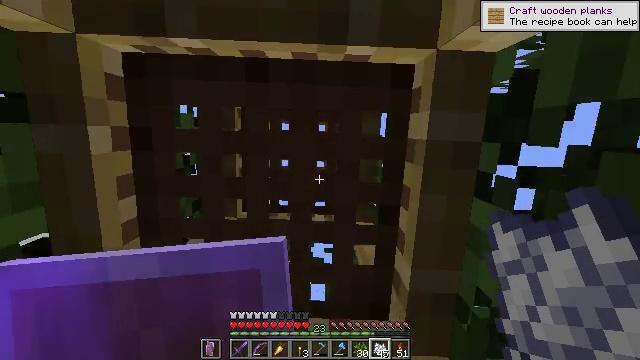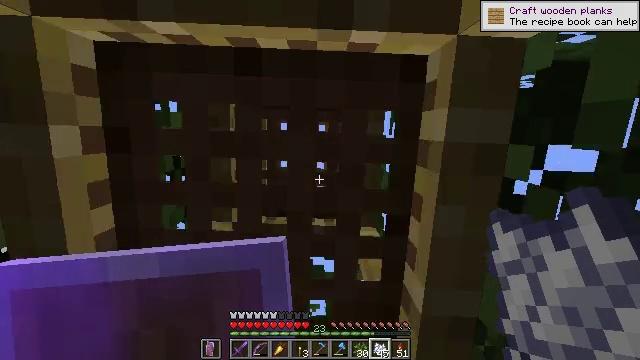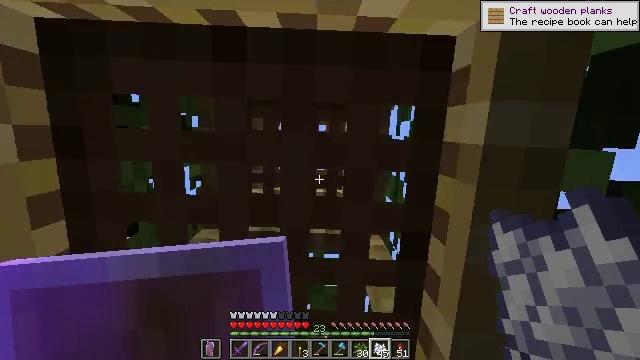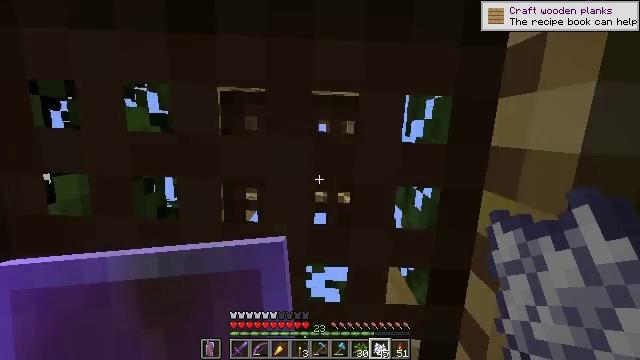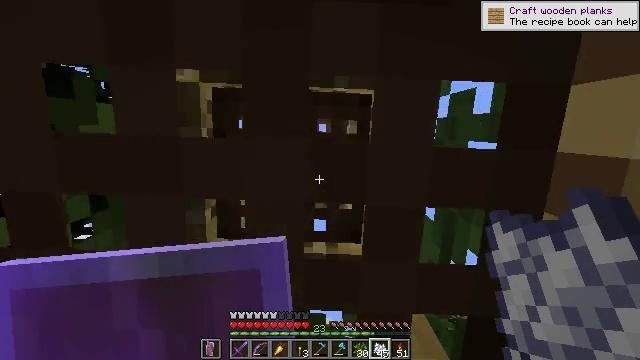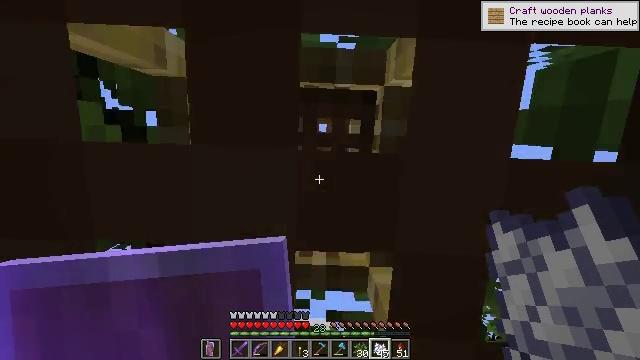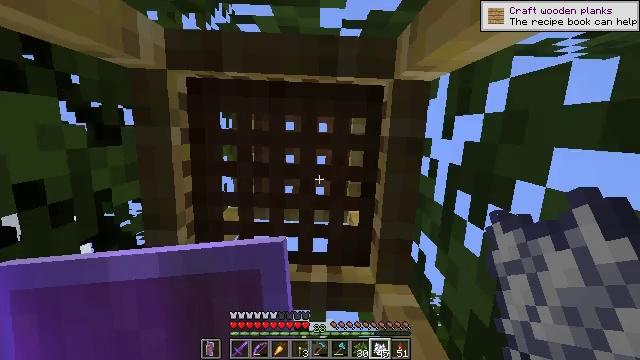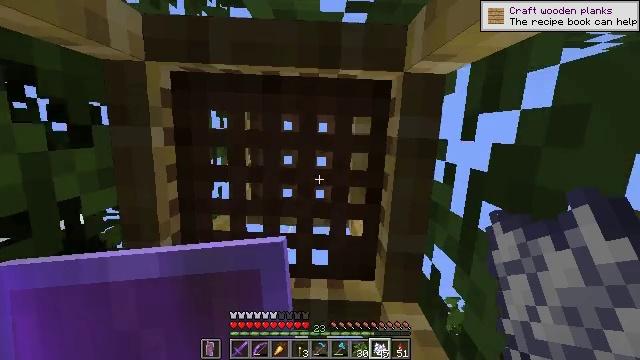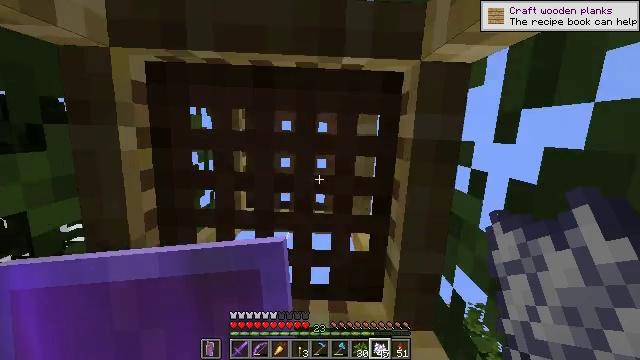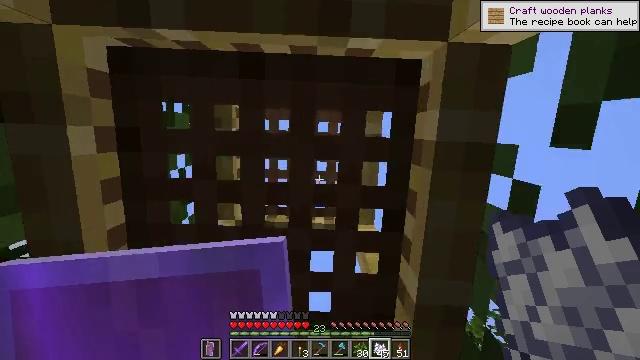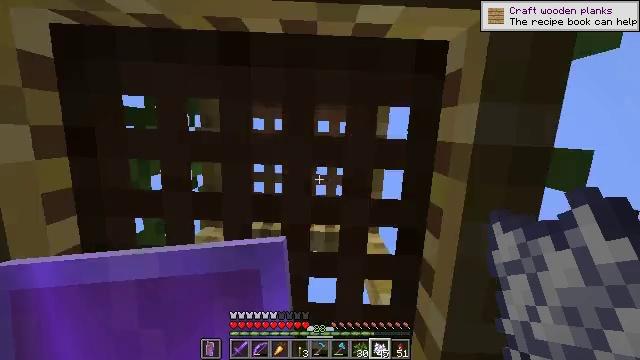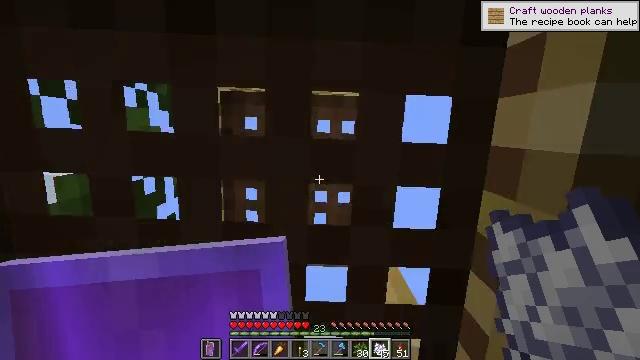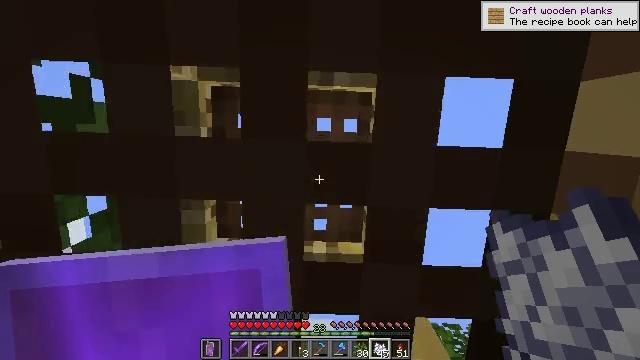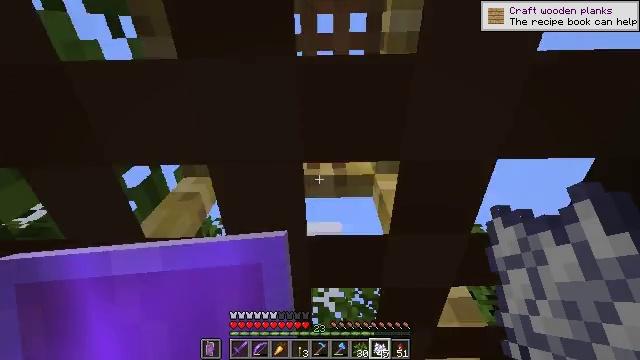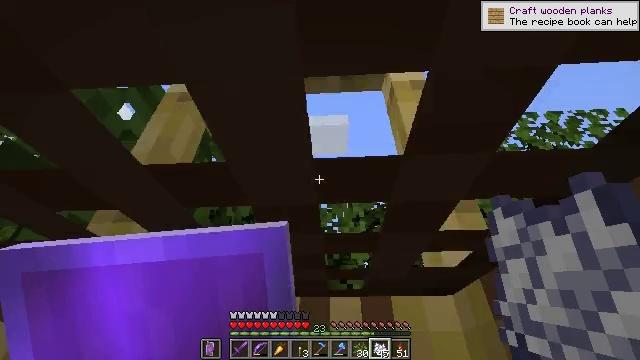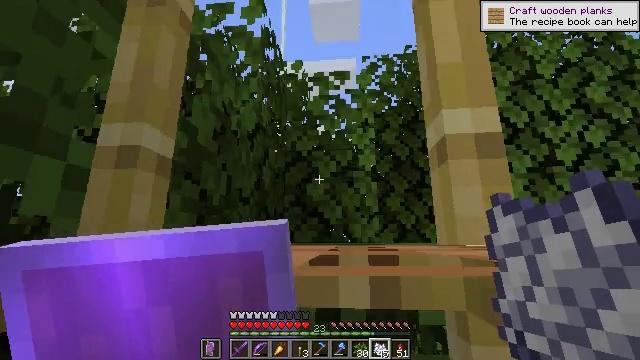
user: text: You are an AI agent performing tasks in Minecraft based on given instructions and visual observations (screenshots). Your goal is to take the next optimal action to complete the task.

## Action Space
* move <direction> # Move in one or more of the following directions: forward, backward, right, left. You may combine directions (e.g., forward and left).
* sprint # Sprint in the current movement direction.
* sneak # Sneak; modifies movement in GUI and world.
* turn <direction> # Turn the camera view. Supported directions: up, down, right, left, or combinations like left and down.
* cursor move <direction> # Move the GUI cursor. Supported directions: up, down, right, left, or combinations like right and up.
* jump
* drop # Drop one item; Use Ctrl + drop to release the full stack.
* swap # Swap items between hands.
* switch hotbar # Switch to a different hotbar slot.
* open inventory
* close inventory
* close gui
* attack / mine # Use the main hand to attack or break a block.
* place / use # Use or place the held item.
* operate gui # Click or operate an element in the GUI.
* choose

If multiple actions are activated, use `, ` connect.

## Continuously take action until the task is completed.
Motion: motion action
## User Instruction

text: Mine oak leaves.
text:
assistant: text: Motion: jump
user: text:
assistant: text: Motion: jump
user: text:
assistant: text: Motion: jump
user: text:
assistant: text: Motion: jump
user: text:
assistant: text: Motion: jump
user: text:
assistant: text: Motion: jump
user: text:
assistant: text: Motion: jump
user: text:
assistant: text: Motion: jump
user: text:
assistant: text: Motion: jump
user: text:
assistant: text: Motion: jump
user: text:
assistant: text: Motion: jump
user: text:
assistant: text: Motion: jump
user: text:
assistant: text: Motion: turn left and down, jump
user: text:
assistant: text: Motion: turn left and down, jump
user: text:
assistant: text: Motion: turn left and down, jump
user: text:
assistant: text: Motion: turn left and down, jump
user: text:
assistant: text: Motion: turn left and down, jump
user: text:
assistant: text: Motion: turn left and down, jump
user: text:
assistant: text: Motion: turn left and down, jump
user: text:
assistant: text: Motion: turn left and down, jump
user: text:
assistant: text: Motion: turn down, jump
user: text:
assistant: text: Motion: turn down, jump
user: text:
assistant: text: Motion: jump
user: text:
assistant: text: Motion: jump
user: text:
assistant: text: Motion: jump
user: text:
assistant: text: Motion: move forward, jump
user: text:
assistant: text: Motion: move forward, jump
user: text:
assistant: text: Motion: move forward, jump
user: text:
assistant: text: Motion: move forward, jump
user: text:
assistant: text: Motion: jump